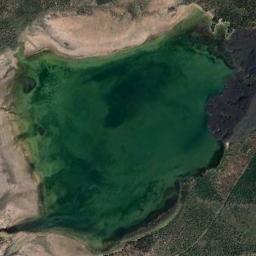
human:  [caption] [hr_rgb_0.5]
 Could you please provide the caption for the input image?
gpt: The lake is surrounded by some groves of trees and the water is deep green .

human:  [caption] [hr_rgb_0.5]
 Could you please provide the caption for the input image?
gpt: The lake is large in area .

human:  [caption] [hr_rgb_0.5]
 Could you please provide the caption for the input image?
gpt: On the yellow-brown ground, There is an irregularly shaped turquoise lake with green vegetation on the ground .

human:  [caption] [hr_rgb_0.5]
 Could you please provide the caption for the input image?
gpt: There are lots of trees around the lake .

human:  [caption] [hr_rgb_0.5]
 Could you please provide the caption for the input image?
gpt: There are brown bare land around the green lake .